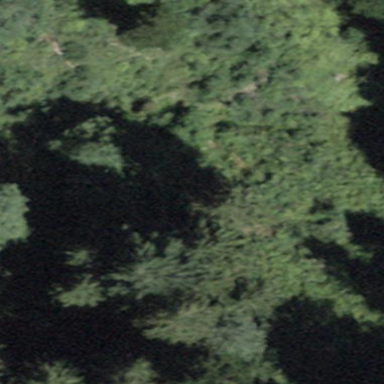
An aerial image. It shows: Forest area.